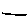
Label: line